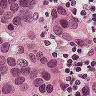
Metastatic tissue present: yes